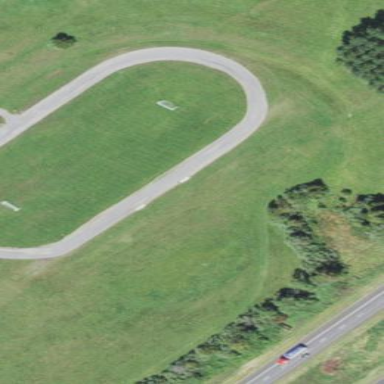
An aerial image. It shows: Track located within leisure land area.